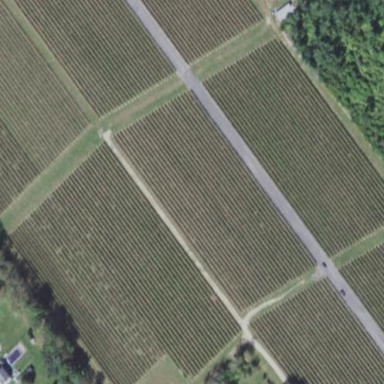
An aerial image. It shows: Vineyard growing grapes.